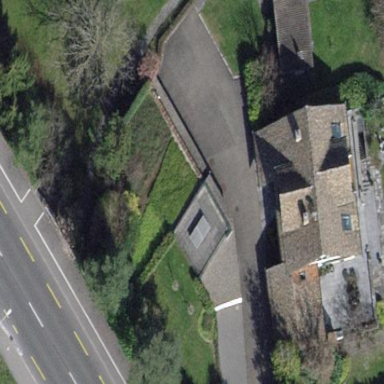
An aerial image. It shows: Garage building.